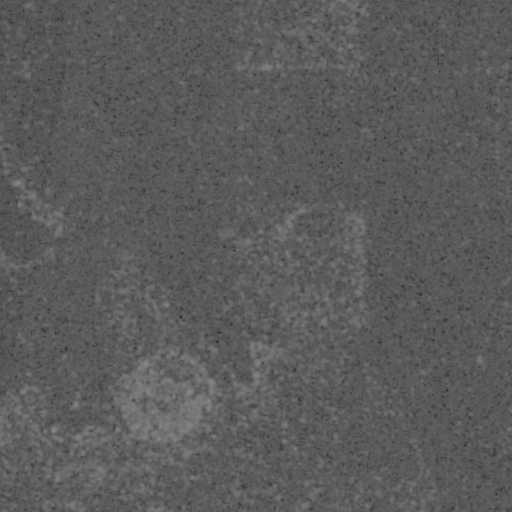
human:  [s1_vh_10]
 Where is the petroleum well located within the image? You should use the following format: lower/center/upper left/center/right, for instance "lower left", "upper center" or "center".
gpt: The petroleum well is located in the upper right of the image.
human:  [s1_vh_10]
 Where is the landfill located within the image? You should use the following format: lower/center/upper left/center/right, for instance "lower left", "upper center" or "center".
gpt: There is no landfill in the image.

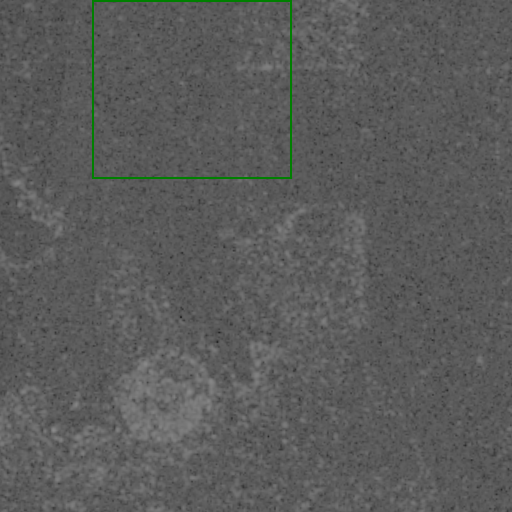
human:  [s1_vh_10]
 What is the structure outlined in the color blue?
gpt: There is no blue outline.
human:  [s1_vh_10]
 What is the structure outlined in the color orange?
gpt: There is no structure outlined in orange.